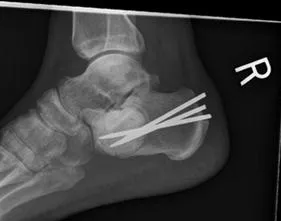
Two-year post-operative follow-up radiograph of the calcaneus showing curettage and cementing with Steinman pin reinforcement. There has been so sign of recurrence of disease or failure of the construct despite full activity.
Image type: radiology (x_ray)